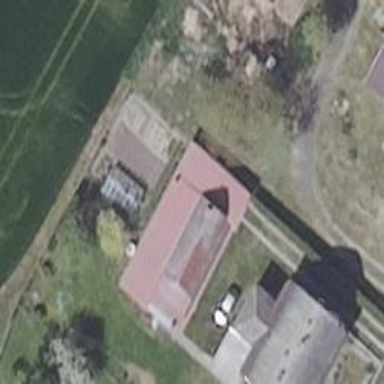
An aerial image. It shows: Garage building.